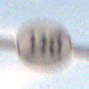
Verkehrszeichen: EndeGeschwindigkeit110
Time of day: SunriseSunset
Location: Outdoor (Nature)
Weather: PartlyCloudy
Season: NotSpecified
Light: Natural